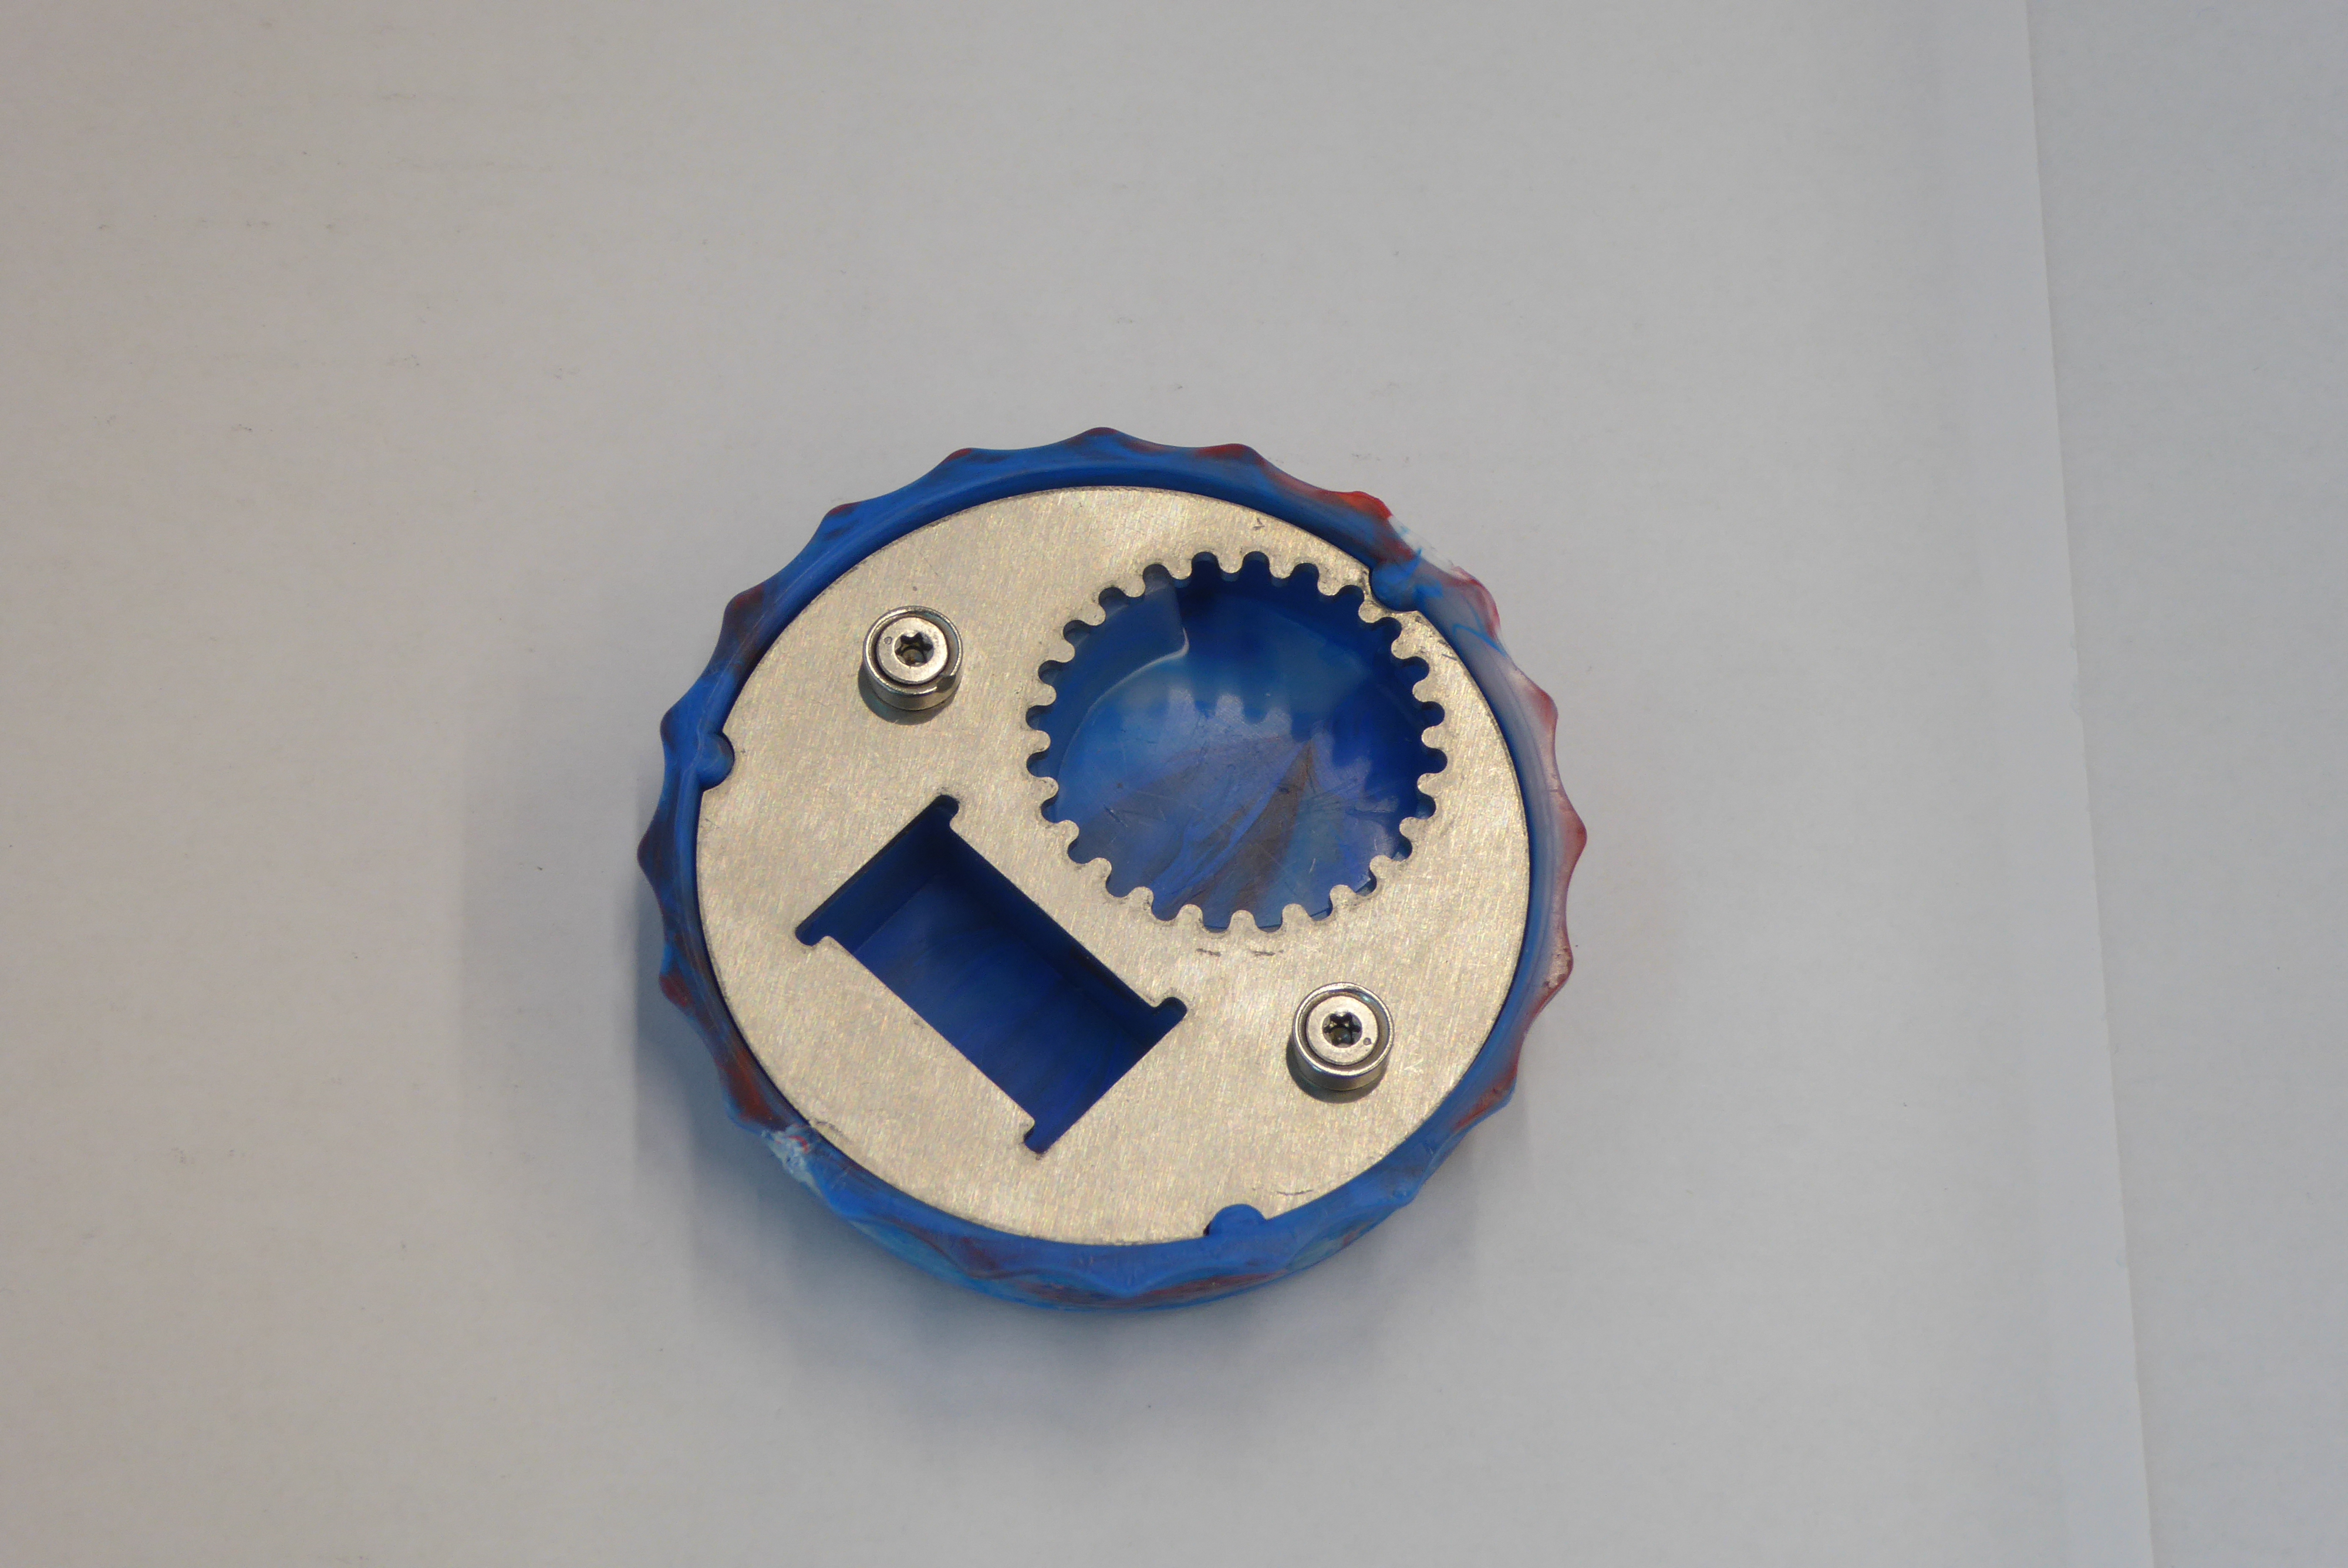
Label: Bottle Opener